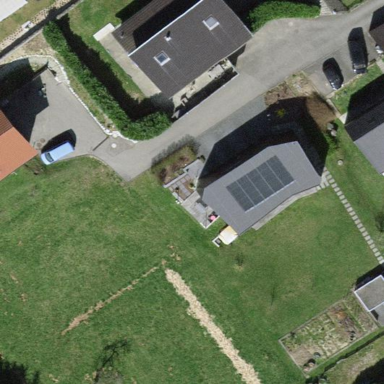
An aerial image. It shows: Simple and straightforward house.